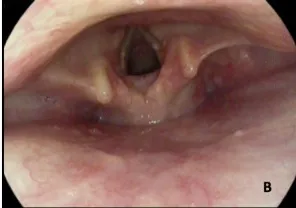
Impacted denture was found in the upper oesophagus.
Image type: endoscopy (airway_endoscopy)